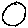
Label: circle